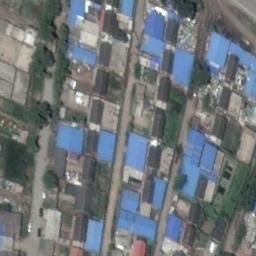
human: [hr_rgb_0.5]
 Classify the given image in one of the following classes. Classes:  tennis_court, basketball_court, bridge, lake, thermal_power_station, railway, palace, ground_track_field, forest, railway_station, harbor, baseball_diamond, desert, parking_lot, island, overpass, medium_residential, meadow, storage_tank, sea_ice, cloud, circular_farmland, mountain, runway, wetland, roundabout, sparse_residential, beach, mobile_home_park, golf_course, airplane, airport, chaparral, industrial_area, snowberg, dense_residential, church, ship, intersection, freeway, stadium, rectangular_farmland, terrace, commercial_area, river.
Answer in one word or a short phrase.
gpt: industrial_area